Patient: sex M, age 38
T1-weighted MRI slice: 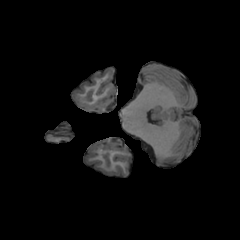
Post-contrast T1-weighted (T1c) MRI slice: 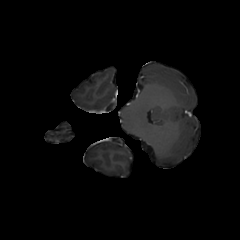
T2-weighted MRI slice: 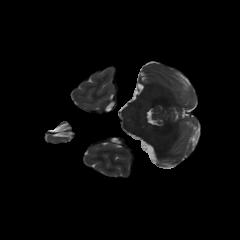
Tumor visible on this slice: no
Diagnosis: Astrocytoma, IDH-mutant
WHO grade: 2